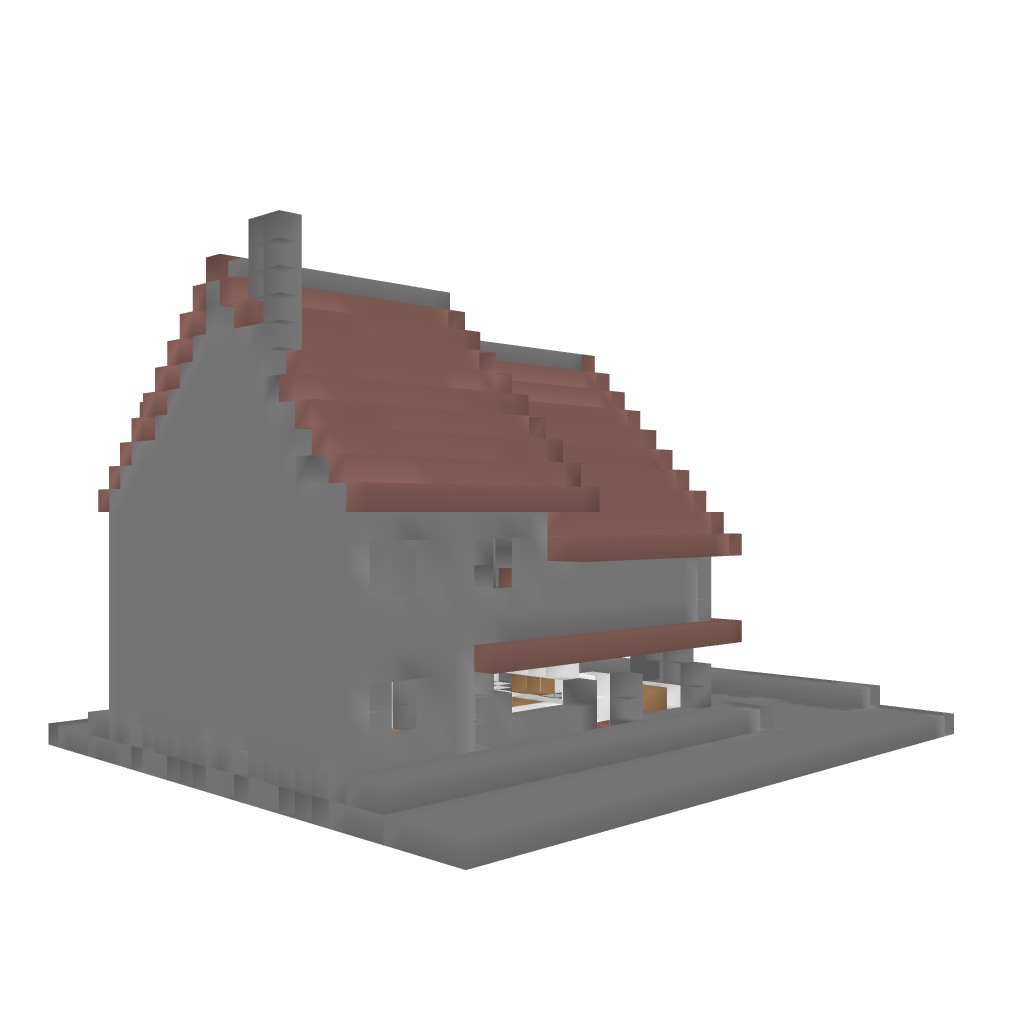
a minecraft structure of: Terraced Shop 2 OF 2 bad low quality